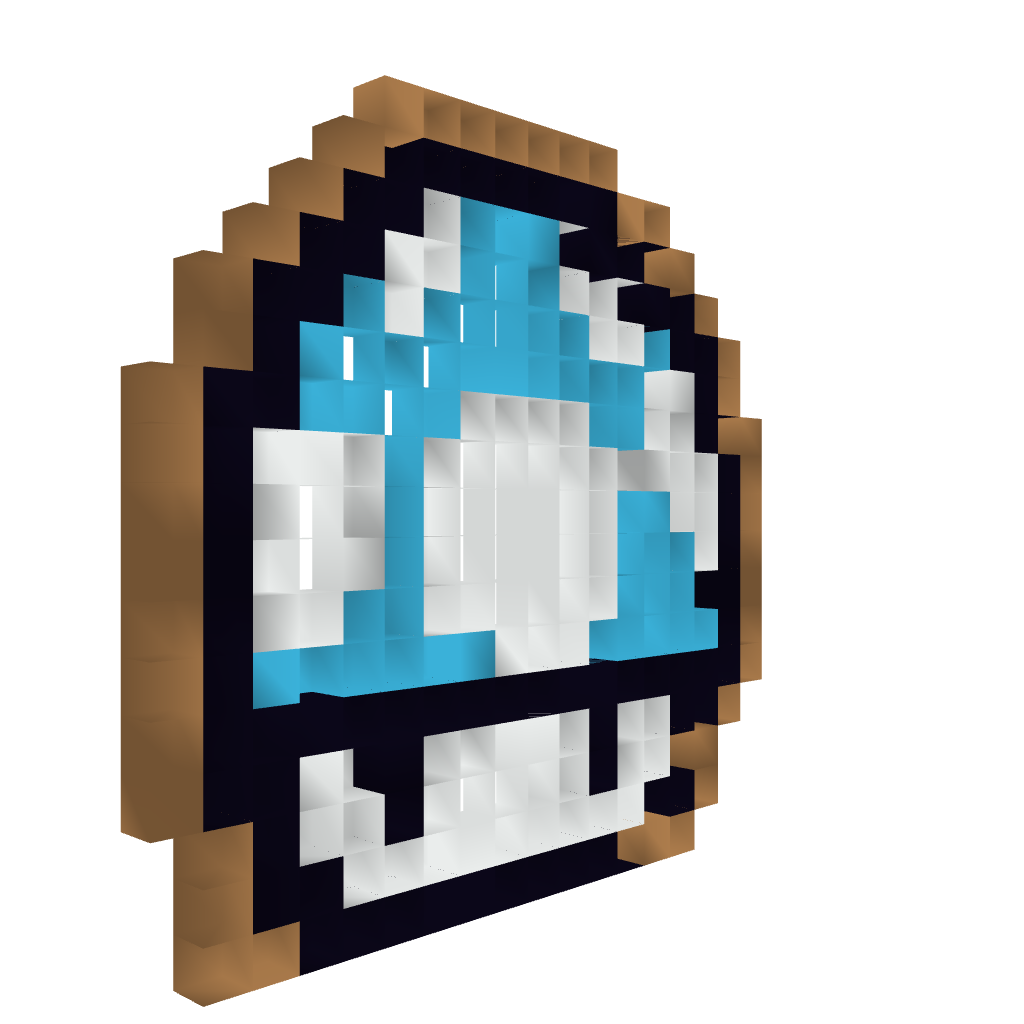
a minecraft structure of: Super Mario Blue Mushroom